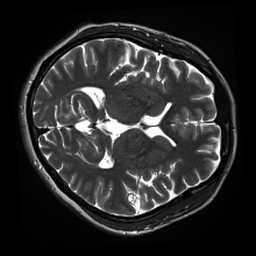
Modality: inplaneT2
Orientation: axial
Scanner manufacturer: siemens
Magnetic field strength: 3 T
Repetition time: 11 s
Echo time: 0.059 s